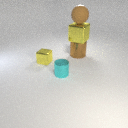
large yellow metal cube above large brown metal cylinder